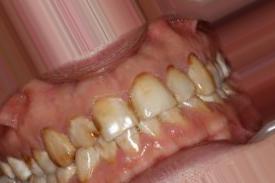
Condition: Tooth Discoloration